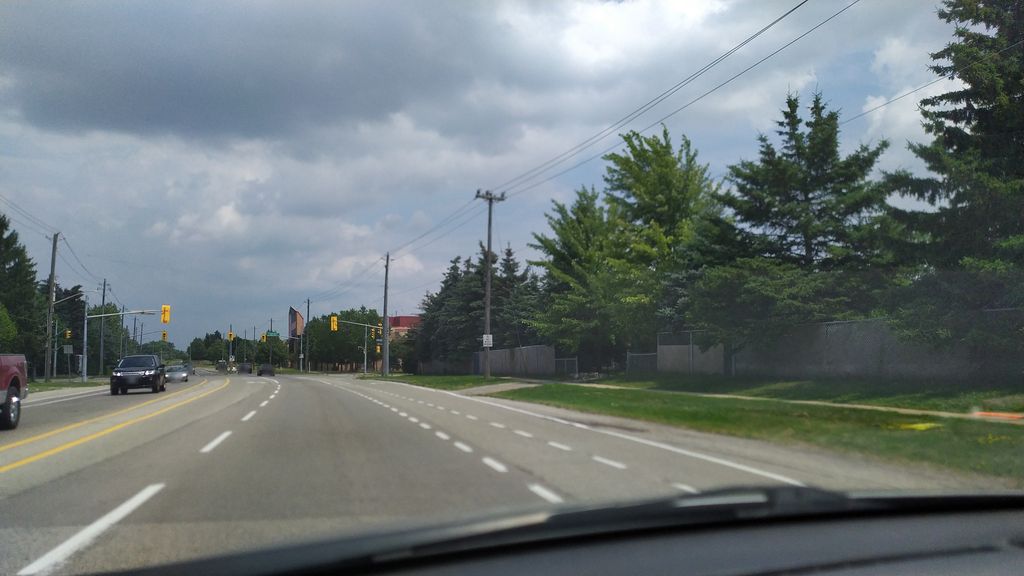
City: kitchener-waterloo